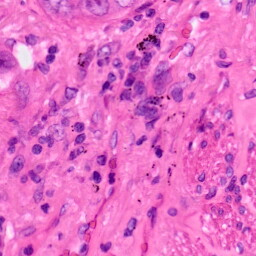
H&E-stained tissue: Lung